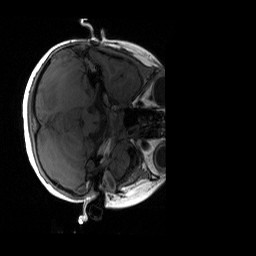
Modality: T1w
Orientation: axial
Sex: female
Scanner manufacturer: siemens
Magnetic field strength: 3 T
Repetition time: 1.9 s
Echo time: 0.00243 s